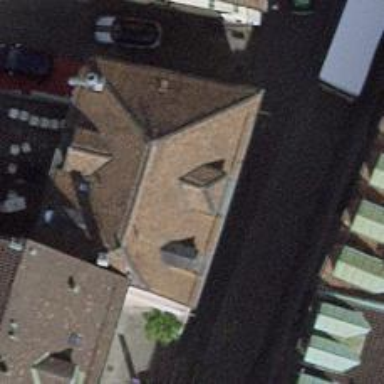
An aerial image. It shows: Restaurant.